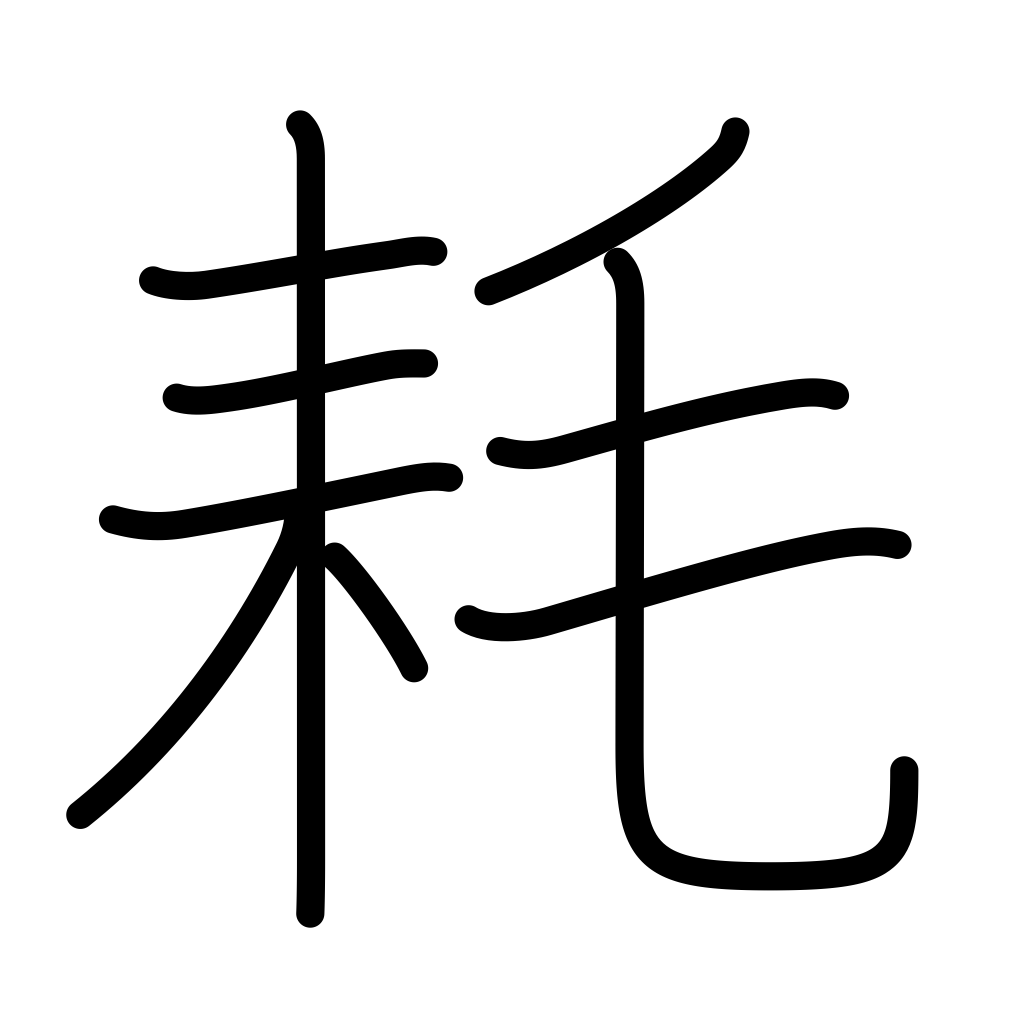
Meaning: decrease